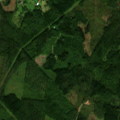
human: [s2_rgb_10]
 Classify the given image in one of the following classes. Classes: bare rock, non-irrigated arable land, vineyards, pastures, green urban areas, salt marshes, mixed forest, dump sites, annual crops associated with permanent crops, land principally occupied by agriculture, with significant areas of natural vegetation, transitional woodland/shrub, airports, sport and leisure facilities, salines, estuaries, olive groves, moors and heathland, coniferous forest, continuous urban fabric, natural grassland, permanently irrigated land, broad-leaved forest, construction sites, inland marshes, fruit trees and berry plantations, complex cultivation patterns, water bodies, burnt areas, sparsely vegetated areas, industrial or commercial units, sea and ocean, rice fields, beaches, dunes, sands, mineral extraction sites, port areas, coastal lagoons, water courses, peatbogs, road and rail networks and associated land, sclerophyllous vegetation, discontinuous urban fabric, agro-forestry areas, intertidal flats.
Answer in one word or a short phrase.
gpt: coniferous forest, mixed forest